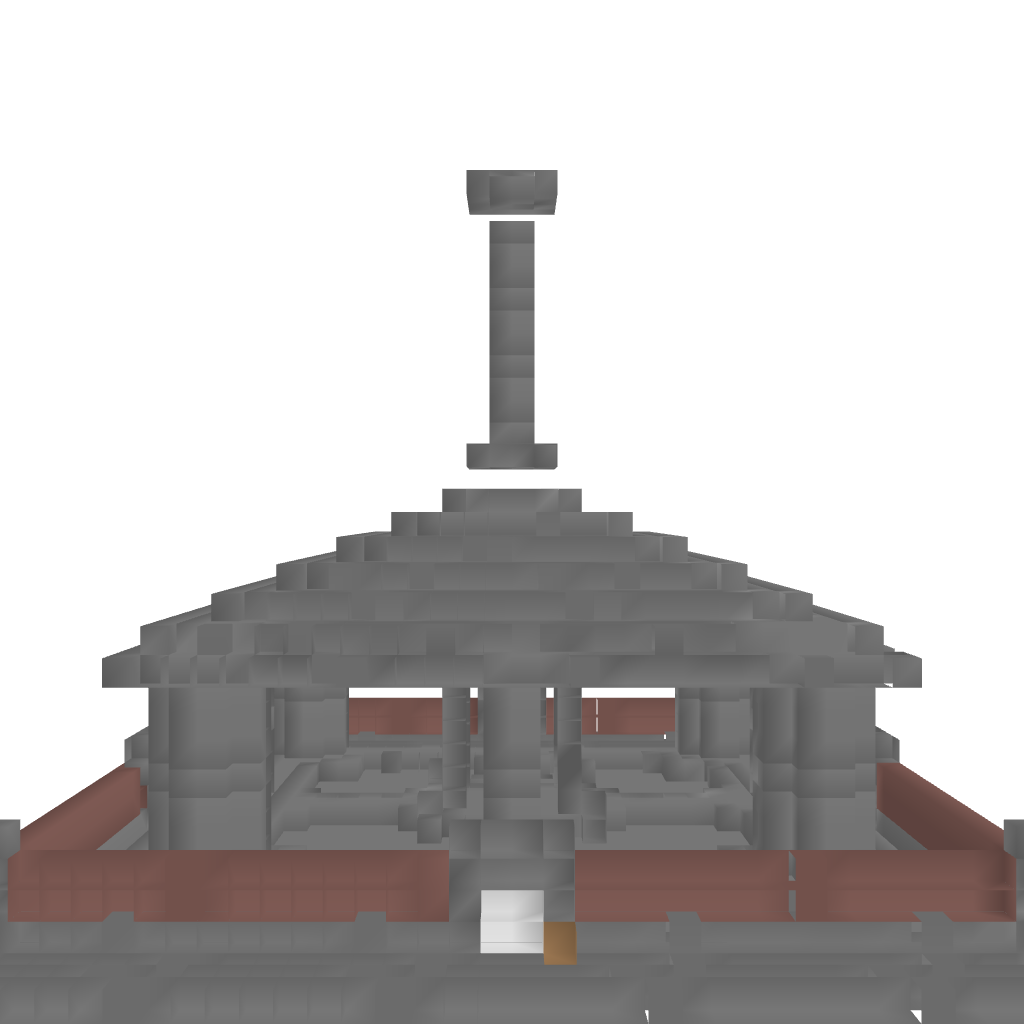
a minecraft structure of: Citadel bad low quality